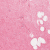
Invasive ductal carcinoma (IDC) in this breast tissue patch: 0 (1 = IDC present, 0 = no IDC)